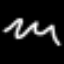
Label: squiggle